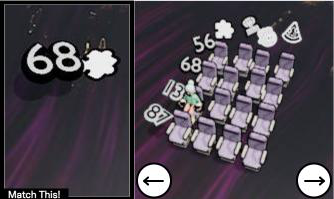
Task: seats
Answer: no